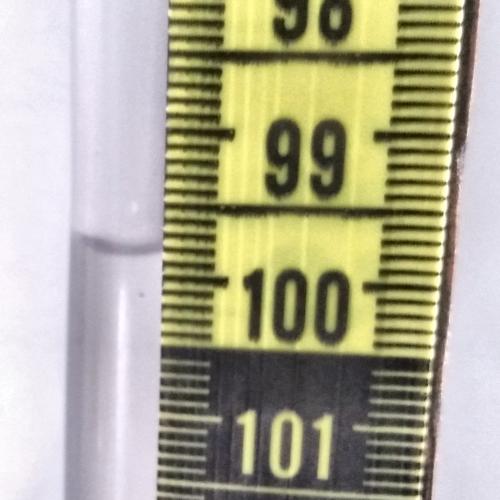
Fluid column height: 99.8 cm